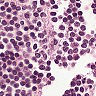
Metastatic tissue present: no